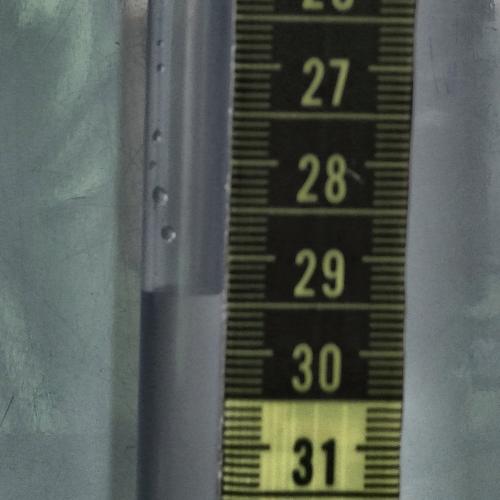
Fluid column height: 29.4 cm